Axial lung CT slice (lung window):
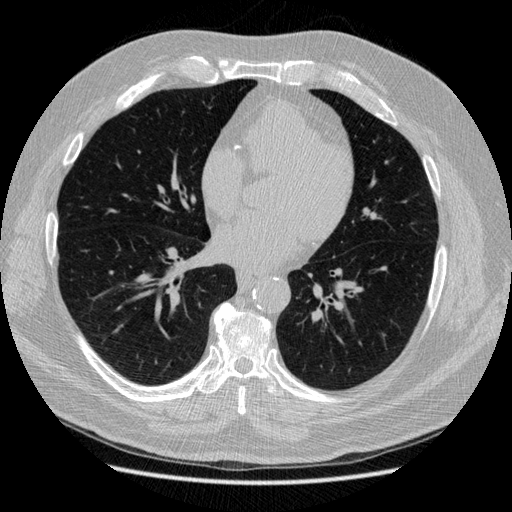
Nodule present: no